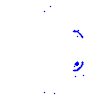
Particle: proton